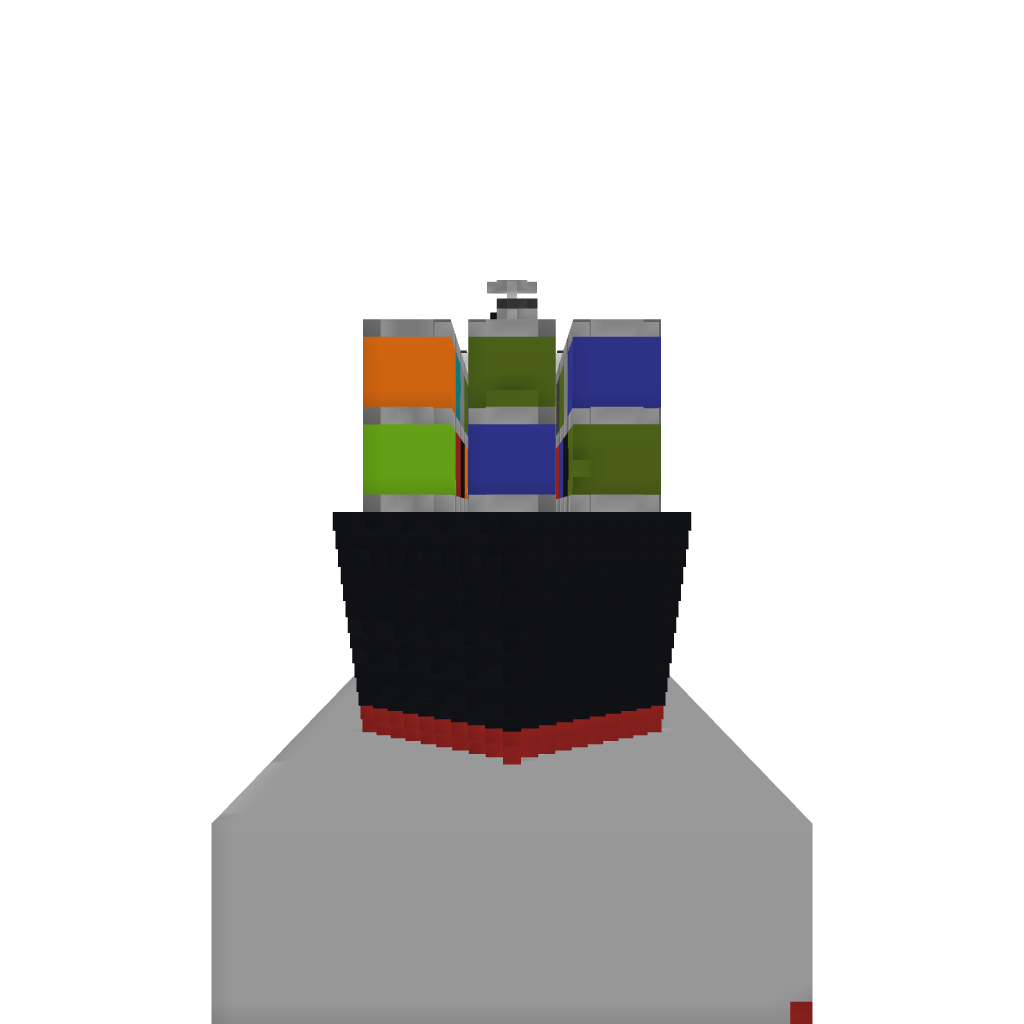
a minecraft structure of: Large Cargo Ship